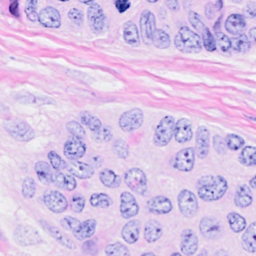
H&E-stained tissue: Breast